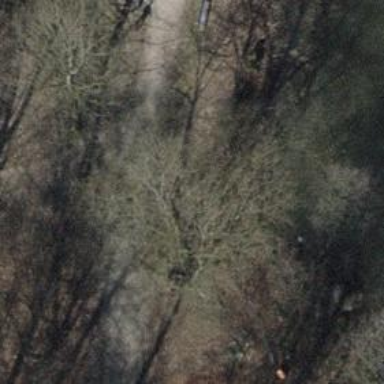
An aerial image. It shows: Bench for seating.